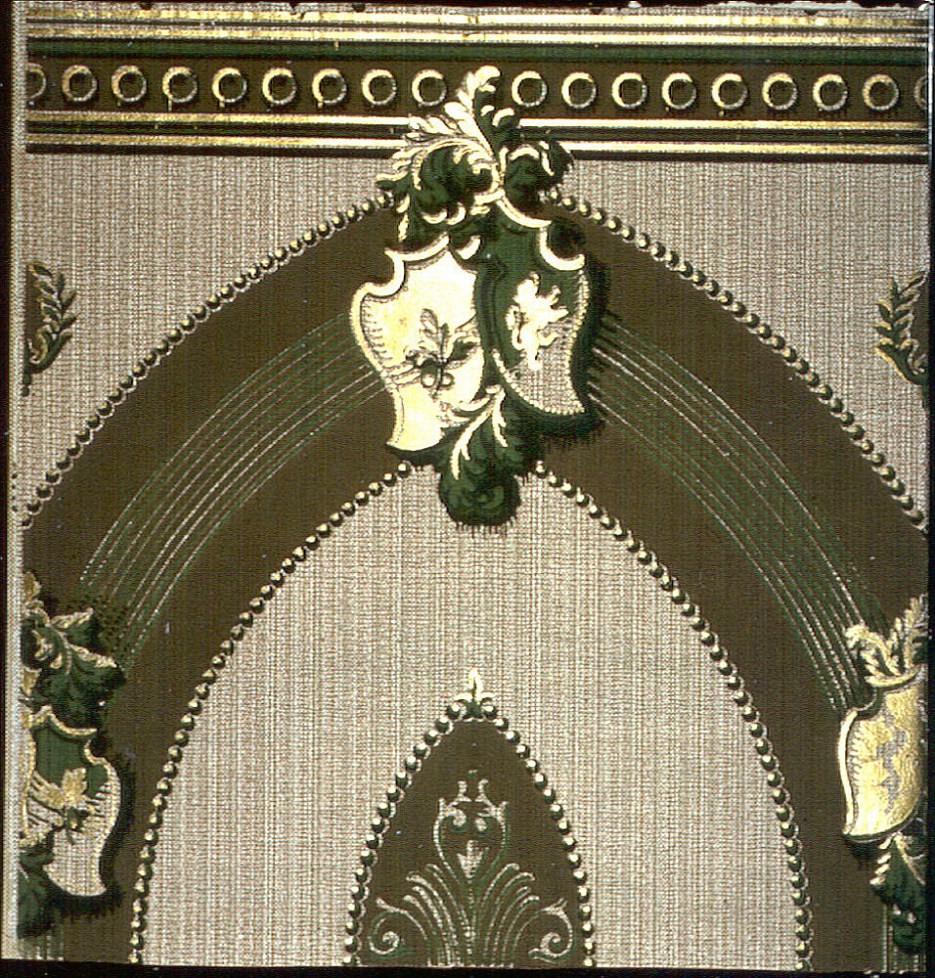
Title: Frieze
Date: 1906–07
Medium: Machine-printed paper
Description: Crown frieze with an oval band, five inches wide, with a heraldic motif and acanthus leaves at its bottom. Similar motifs are placed at each side of oval band. At bottom runs a three inch stripe, vertically, with rings and shadow running through its center. Textural background. Printed in shades of green, brown, gold mica and terra cotta.